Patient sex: M
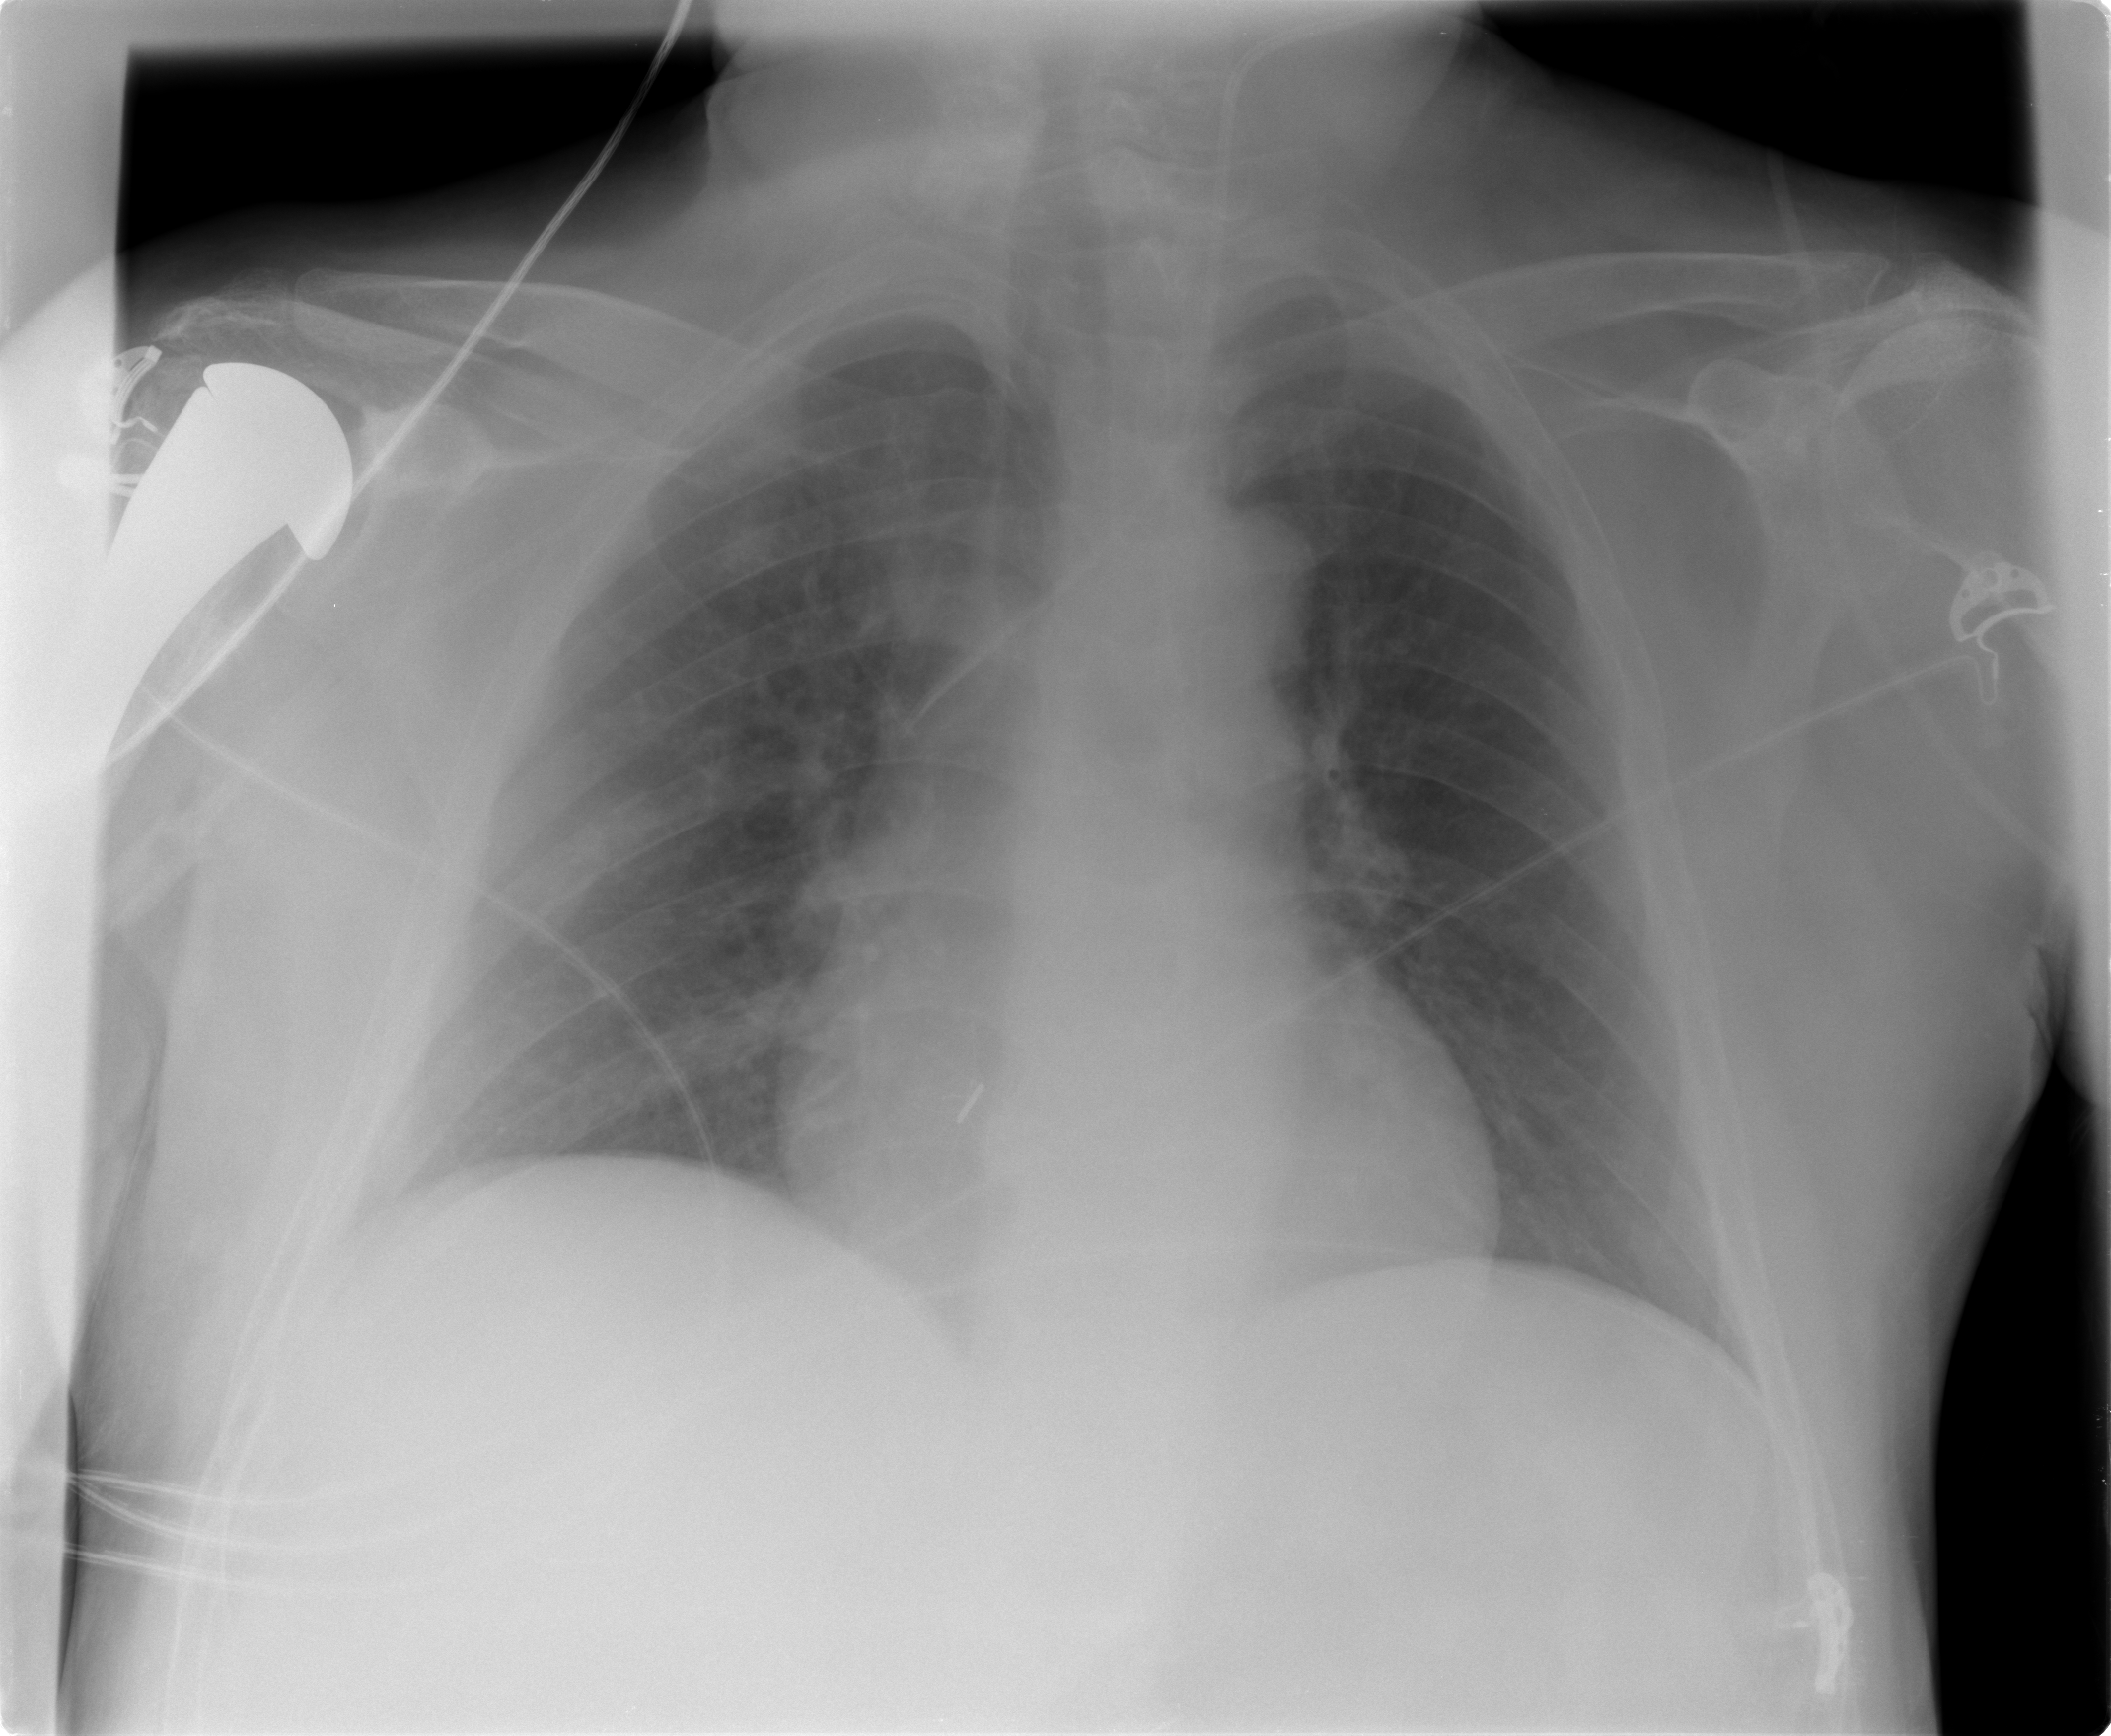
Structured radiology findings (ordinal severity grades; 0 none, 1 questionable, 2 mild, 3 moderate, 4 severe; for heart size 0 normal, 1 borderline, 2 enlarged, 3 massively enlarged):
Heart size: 0
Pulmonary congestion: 2
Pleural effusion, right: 0
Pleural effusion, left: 0
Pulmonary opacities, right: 0
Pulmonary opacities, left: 0
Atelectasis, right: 0
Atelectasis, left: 0